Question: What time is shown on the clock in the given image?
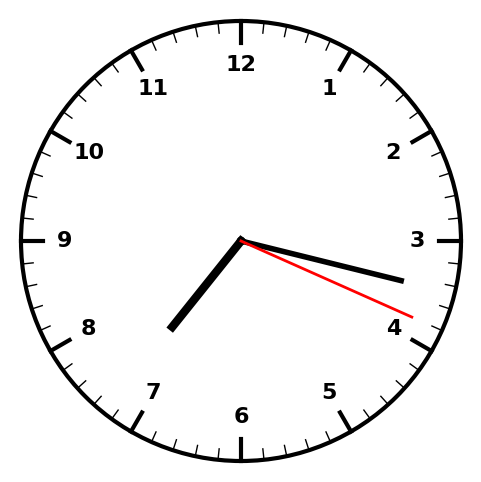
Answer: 07:17:19